Question: When running the below code. this Python 3.6, latest Gensim library in Jupyter
'''
for model in models:
print(str(model))
pprint(model.docvecs.most_similar(positive=["Machine learning"], topn=20))
'''
<URL>
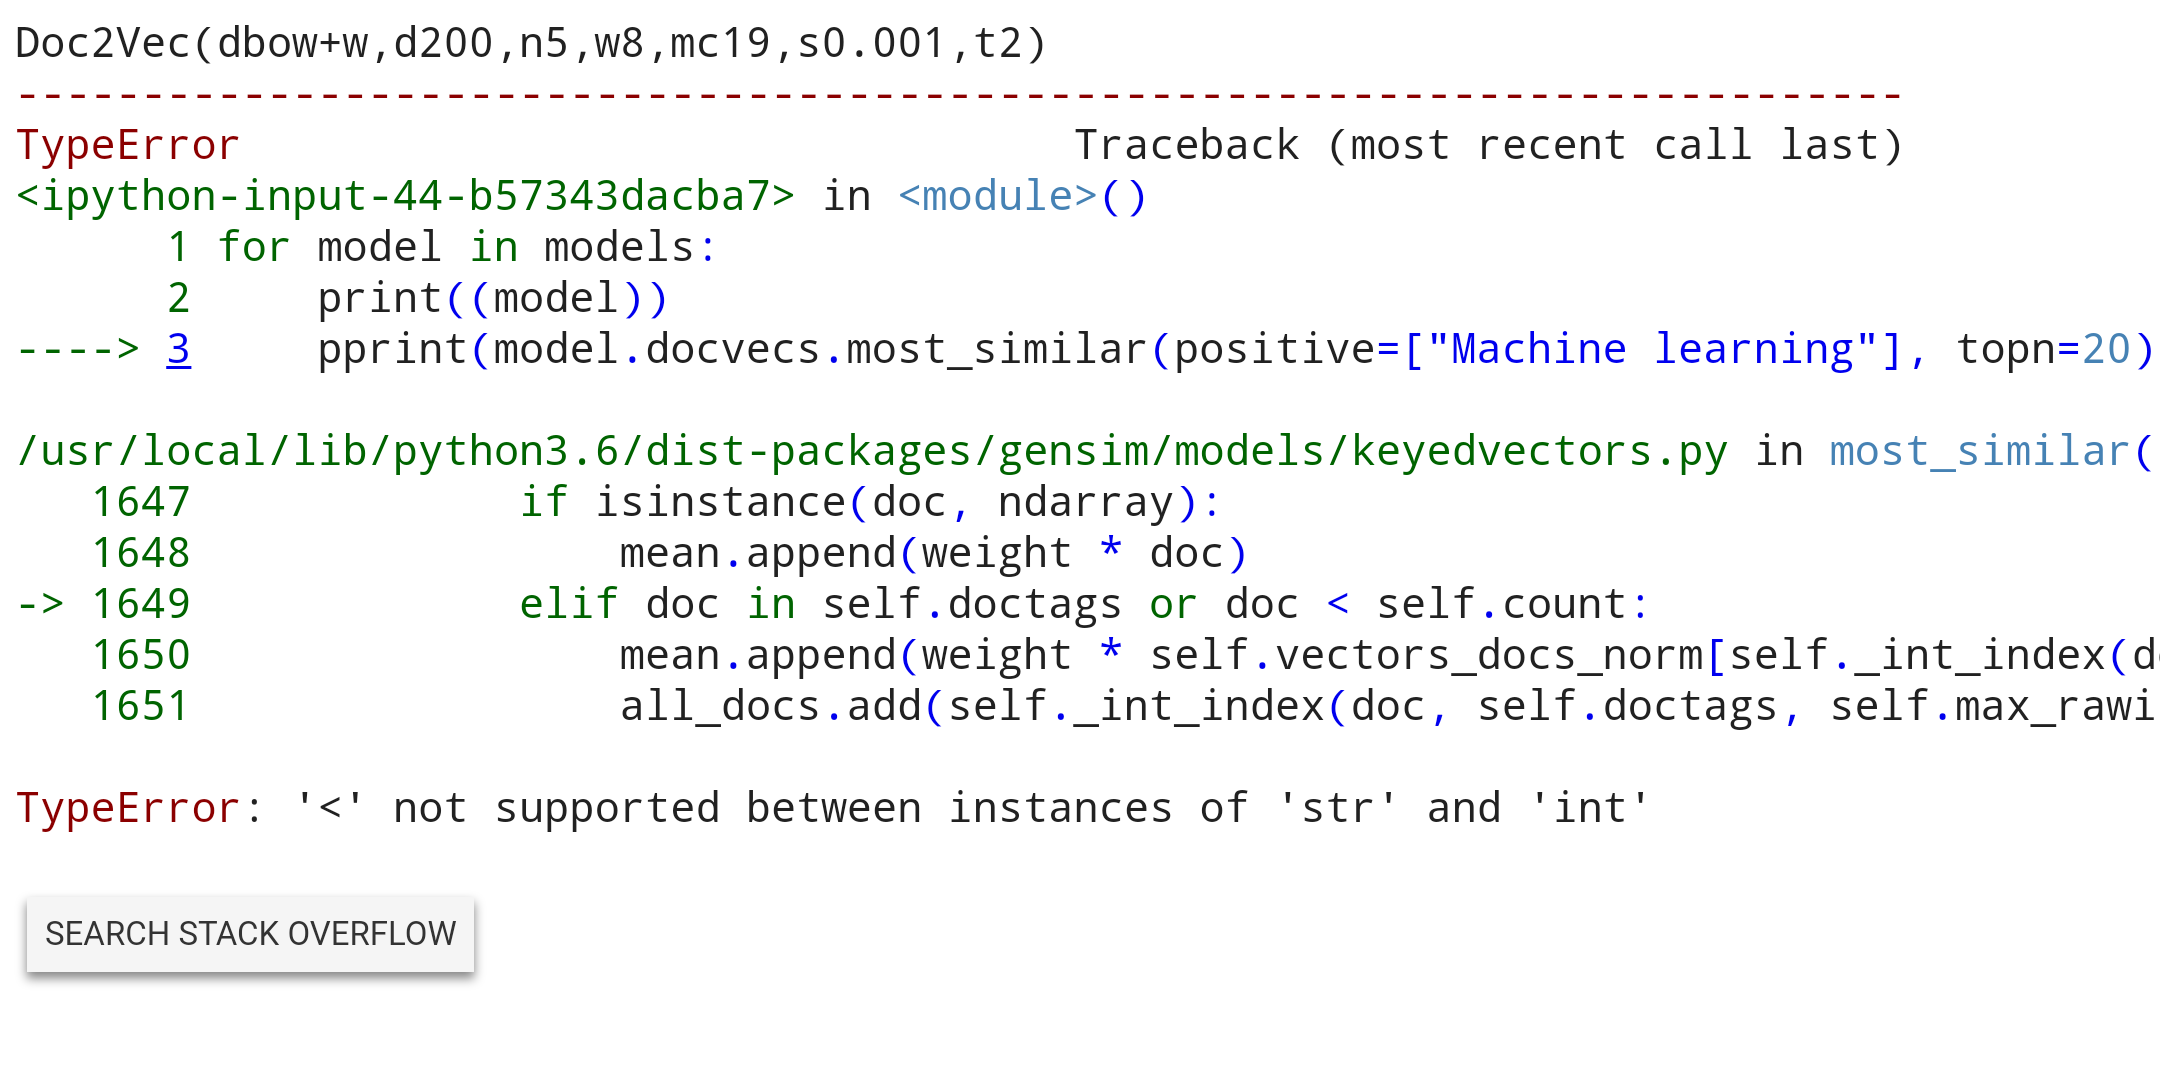
Answer: '''
string= "machine learning".split()
doc_vector = model.infer_vector(string)
out= model.docvecs.most_similar([doc_vector])
'''
I'm not sure 100% since I'm using a more recent release, but I think that the issue is connected to the fact that the most_similar function is expecting a string mapped in the feature space and not the raw string.